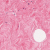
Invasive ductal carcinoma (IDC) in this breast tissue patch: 0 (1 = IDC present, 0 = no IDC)